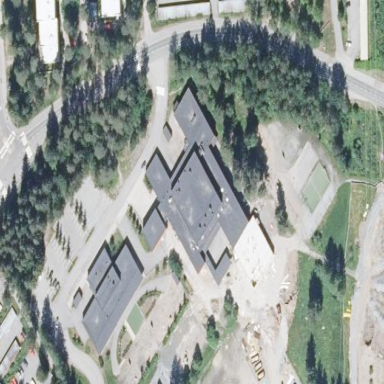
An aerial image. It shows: School building.